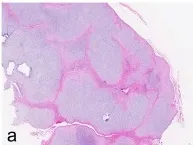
Images of an extra-articular tenosynovial chondromatosis of the index finger in a 65-year-old female (the same patient in Fig. (1)). Low-magnification views of H&E stained histology sections showing multiple cartilaginous nodules (a and b). Original magnifications of panels:. X40.
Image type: pathology (h&e)